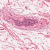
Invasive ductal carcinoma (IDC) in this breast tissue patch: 0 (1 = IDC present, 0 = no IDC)